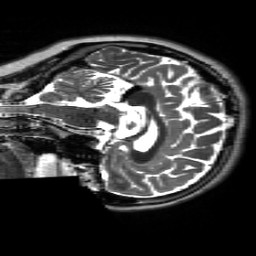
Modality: T2w
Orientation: sagittal
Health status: ill
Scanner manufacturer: siemens
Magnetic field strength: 3 T
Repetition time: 8.51 s
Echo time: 0.095 s